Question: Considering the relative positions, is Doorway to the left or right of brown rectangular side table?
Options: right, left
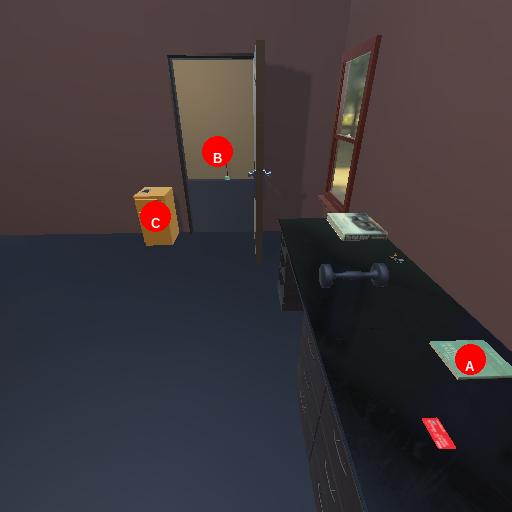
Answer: right